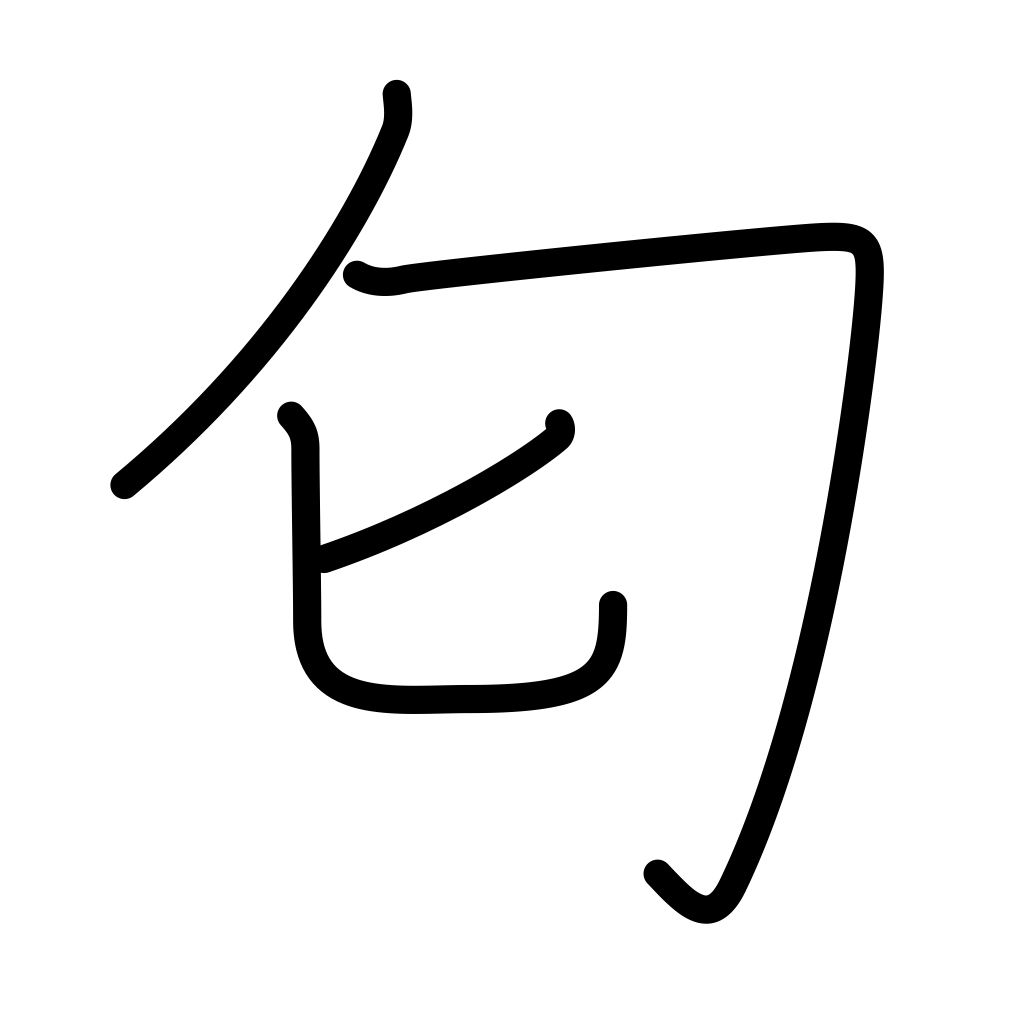
Meaning: fragrant, stink, glow, insinuate